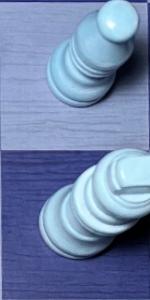
Label: King_White